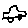
Label: car